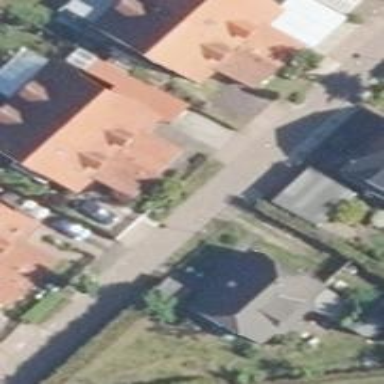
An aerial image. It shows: Driveway.